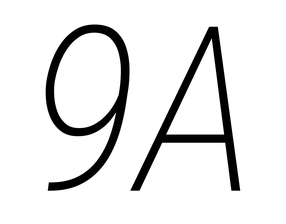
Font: Roboto-Italic_Condensed_ExtraLight_Italic